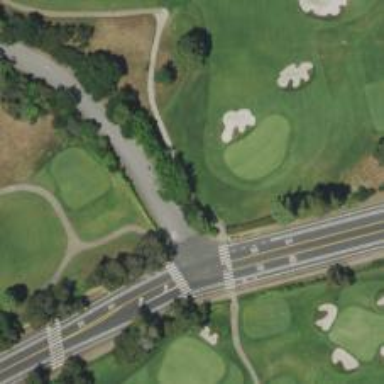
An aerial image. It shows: Path for golf carts.